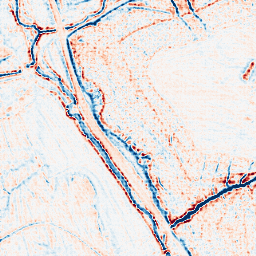
Category: edge_preserving
Decomposition family: bilateral
Decomposition parameters: d: 9
sigma_color: 100
sigma_space: 50
Upsampling method: sinc_hamming
Upsampling parameters: scale: 4
kernel_size: 4
Upsampling scale: 4